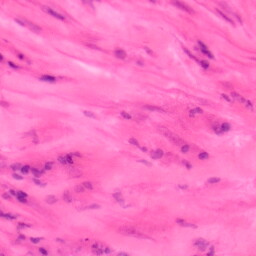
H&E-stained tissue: Colon